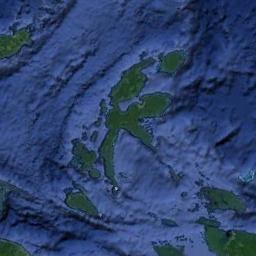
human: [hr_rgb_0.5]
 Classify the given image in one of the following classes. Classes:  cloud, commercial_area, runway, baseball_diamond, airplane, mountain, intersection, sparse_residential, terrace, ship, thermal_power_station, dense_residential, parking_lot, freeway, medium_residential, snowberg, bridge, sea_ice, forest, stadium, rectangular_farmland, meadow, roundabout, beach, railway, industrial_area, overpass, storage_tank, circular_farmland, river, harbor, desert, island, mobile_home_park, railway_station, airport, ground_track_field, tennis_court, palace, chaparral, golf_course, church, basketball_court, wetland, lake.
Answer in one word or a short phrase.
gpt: island